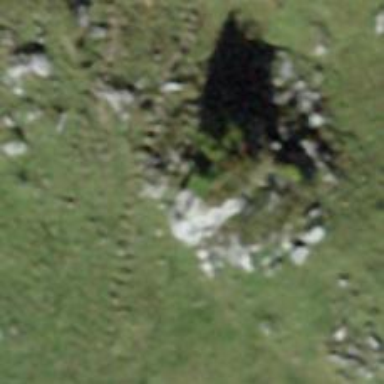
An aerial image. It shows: View of natural rock.